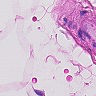
Metastatic tissue present: no